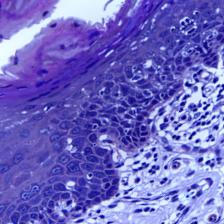
Diagnosis: Normal